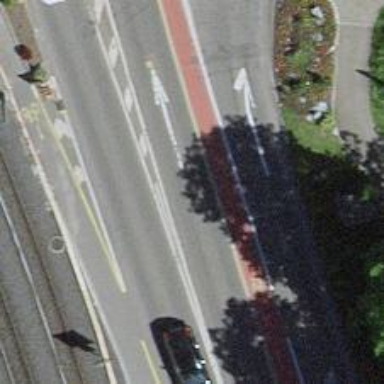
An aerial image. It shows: Secondary road with asphalt surface and designated cycle lane.